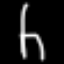
Label: chair